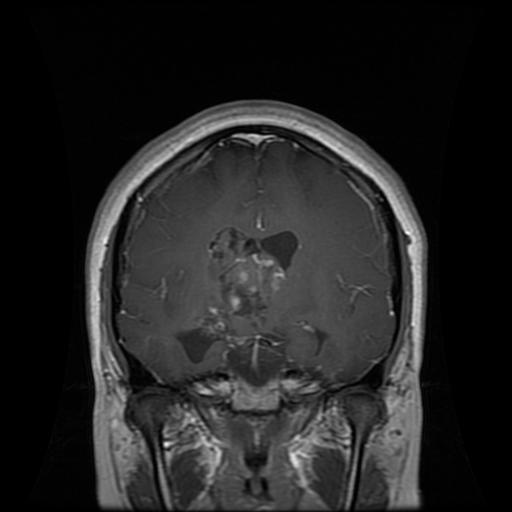
Label: glioma